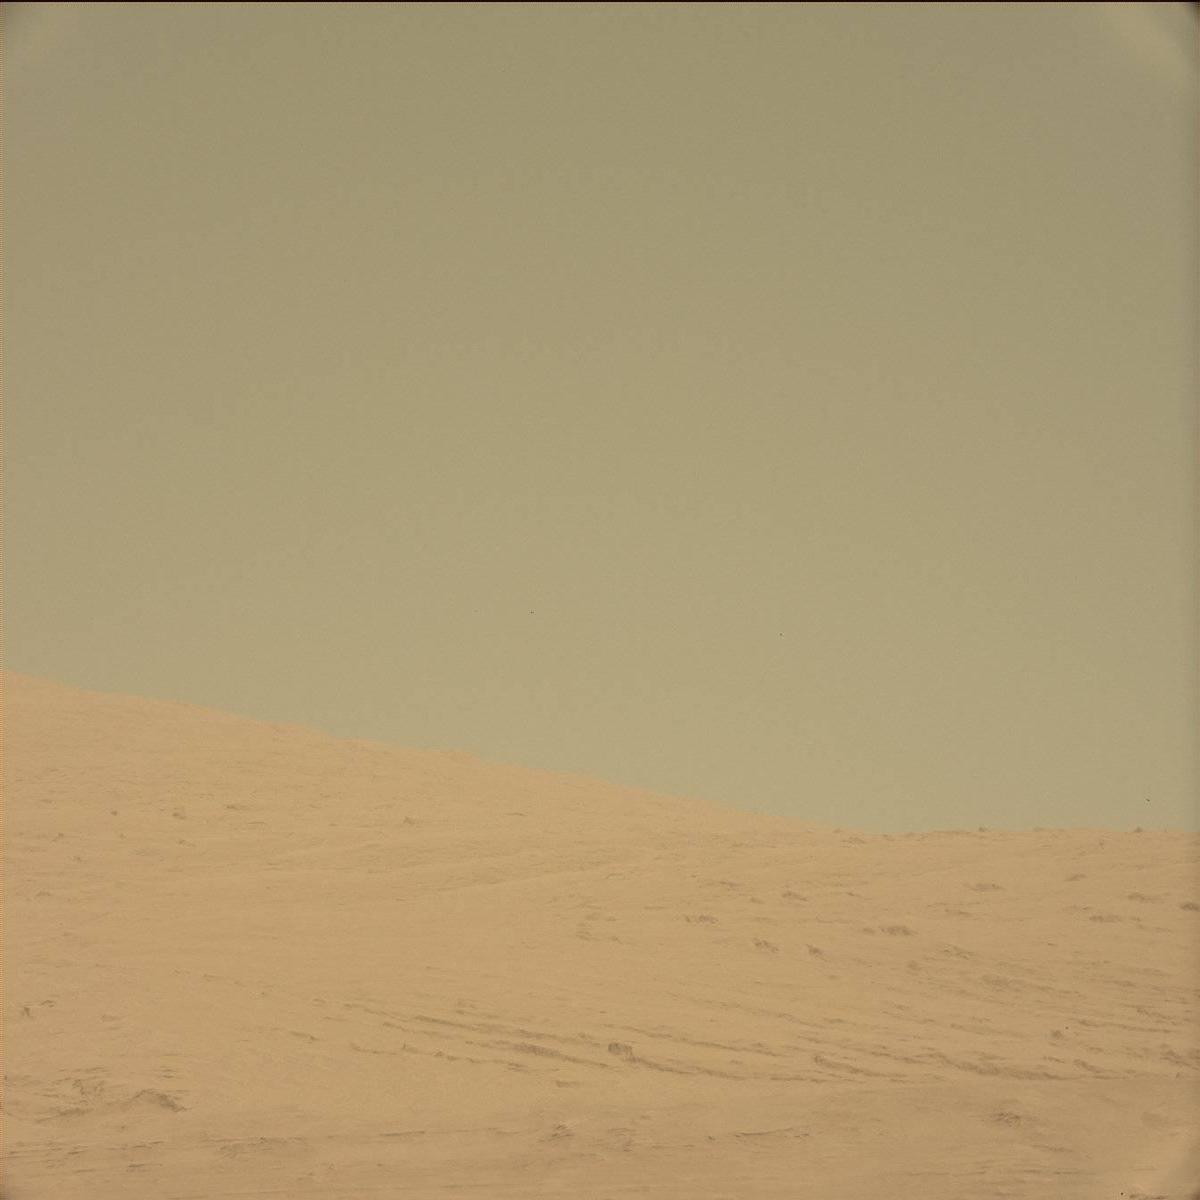
Terrain classes present: Ridge, Sky